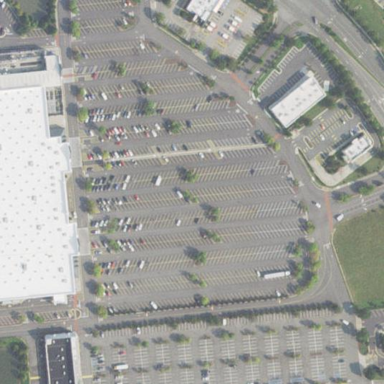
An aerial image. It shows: Retail area.